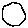
Label: circle